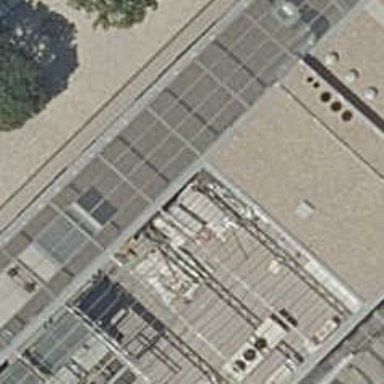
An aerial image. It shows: Part of building is shown in the image.